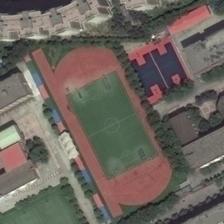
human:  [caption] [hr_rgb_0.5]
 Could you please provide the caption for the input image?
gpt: a playground with two basketball fields next to it is surrounded by many buildings .

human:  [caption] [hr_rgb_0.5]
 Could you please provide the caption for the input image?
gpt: a playground with two basketball fields next to it is surrounded by many green trees and many buildings .

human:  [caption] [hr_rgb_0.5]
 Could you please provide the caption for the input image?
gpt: a line of lush trees seperate the football field and dark blue basketball courts from each other .

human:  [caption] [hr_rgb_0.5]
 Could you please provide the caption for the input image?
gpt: some buildings and green plants are around a playground and two basketball fields .

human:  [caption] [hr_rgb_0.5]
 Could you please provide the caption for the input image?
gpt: a playground with two basketball fields next to it is surrounded by many buildings .